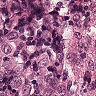
Metastatic tissue present: yes